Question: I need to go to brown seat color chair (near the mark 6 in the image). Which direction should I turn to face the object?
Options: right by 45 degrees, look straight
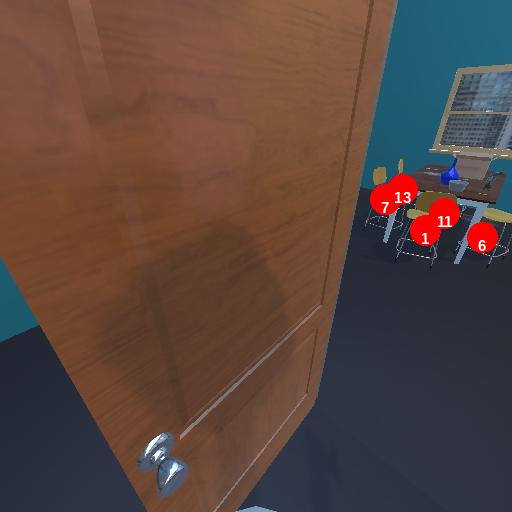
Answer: right by 45 degrees